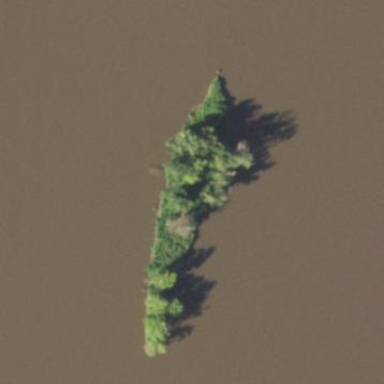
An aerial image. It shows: Islet.